Question: I want to delete all rows older than 5 days, in my table.
My table have a createdOn column of type date can u suggest me the query.
I m using mySql database
now i wrote folloiwng query
'''
SELECT * from 'user_games' where created_on >= DATE_SUB(created_on, INTERVAL 5 DAY)
'''
to see the user_games which are five days old
but always i m getting same result even when i run query for Invterval 1 Day or Interval 5 day

while today curdate is 2011-5-2
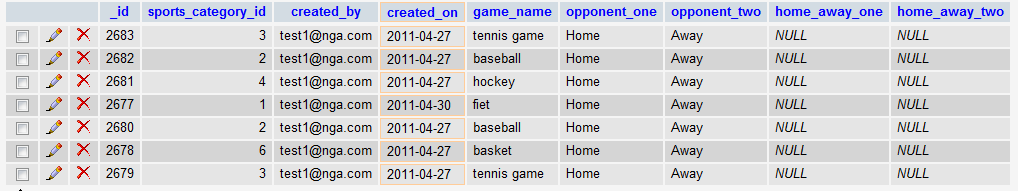
Answer: Try this,
'''
delete from mytable where datediff(now(), mytable.date) > 5
'''
This would be proper approach to delete.